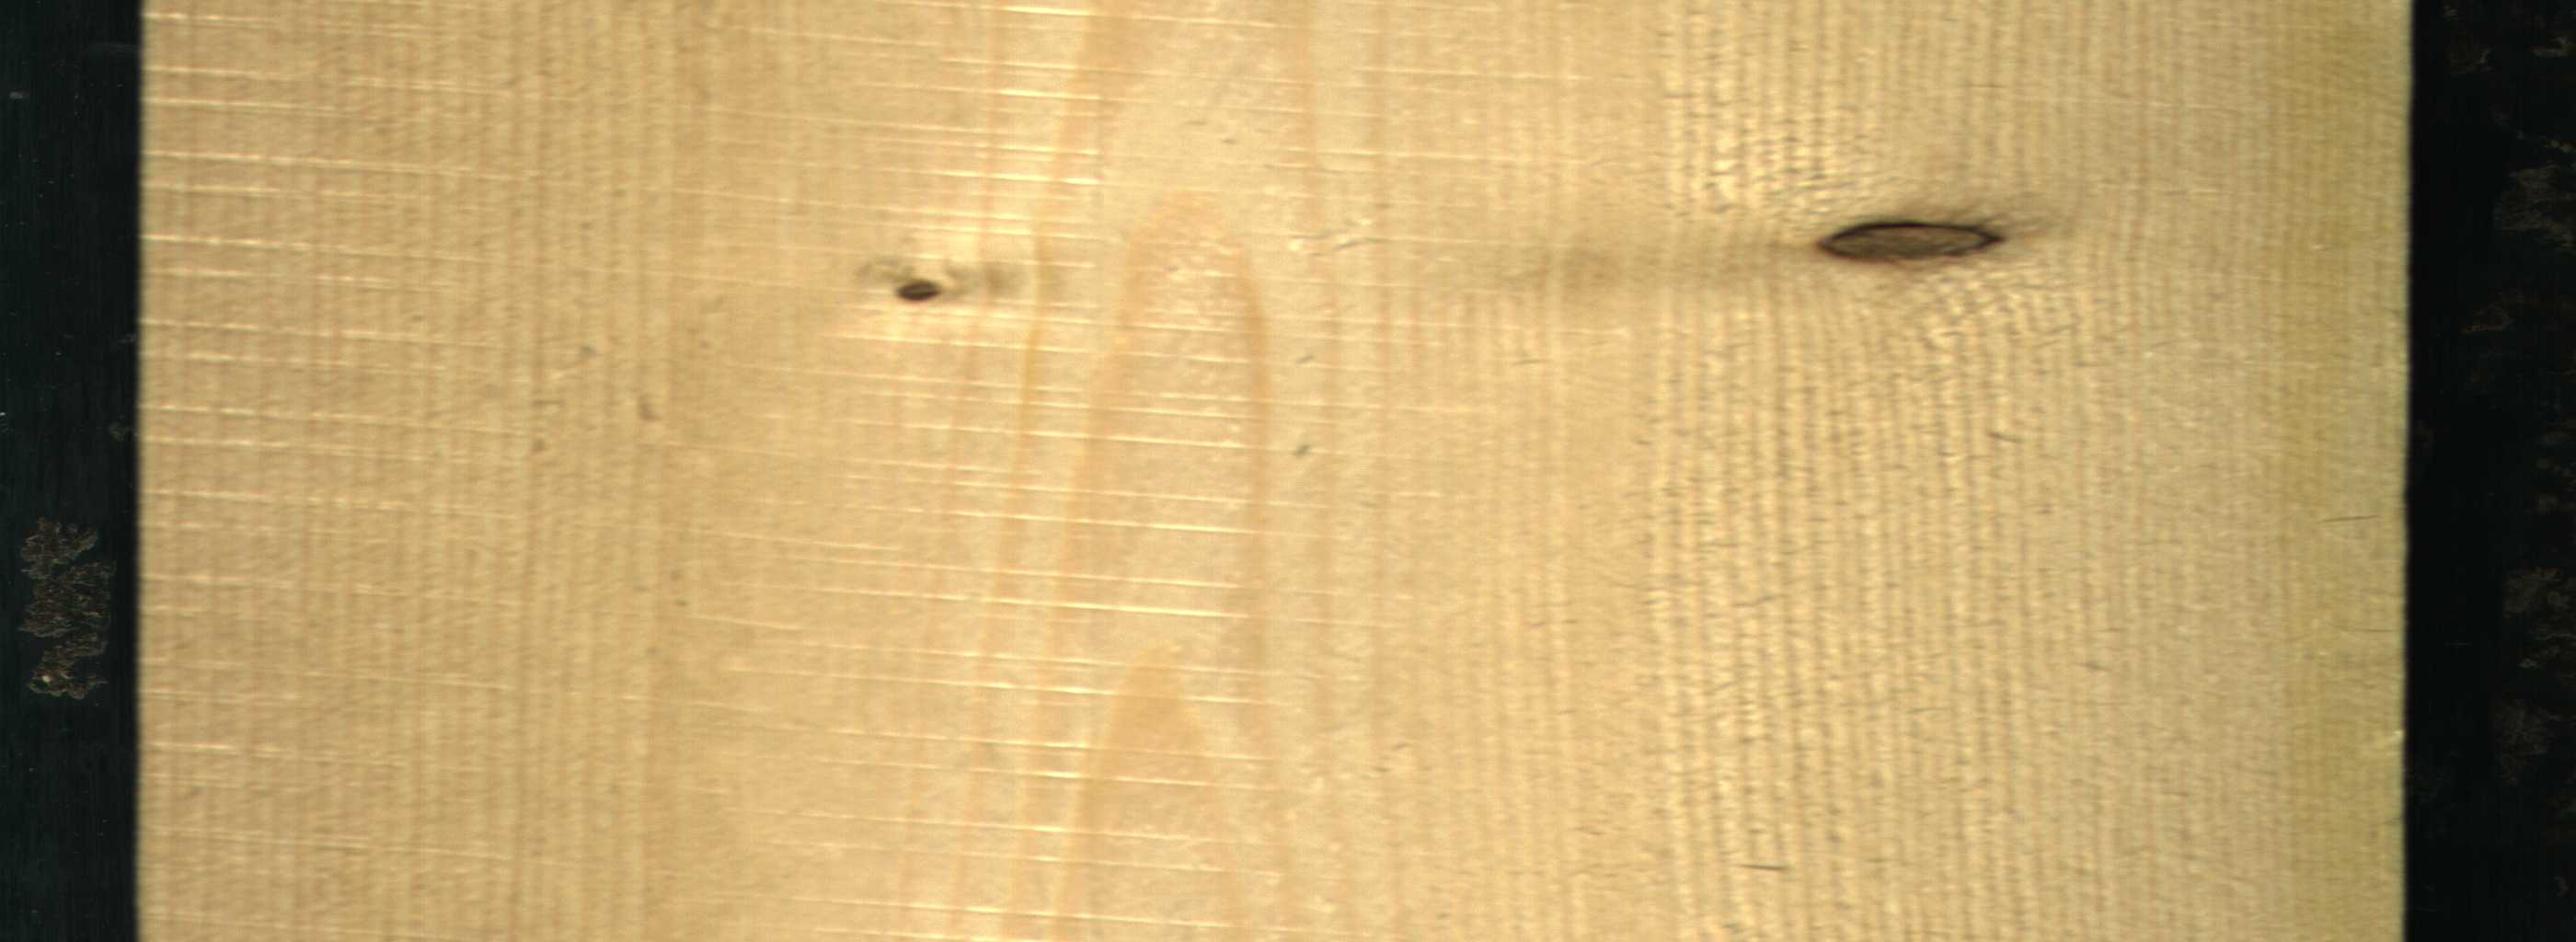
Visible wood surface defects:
Dead_Knot
Live_Knot